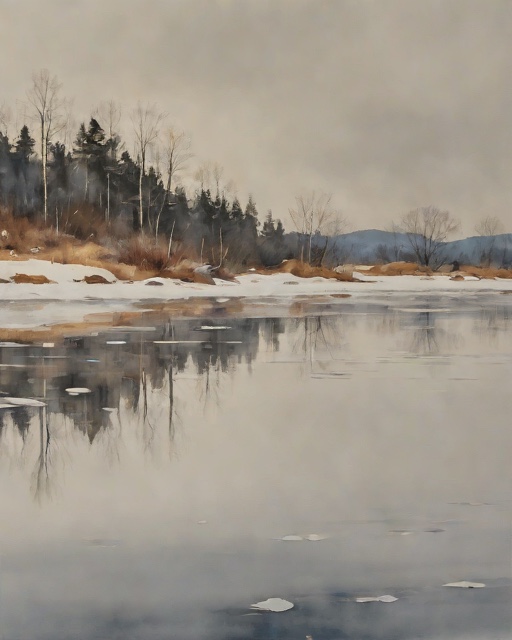
Category: Winter